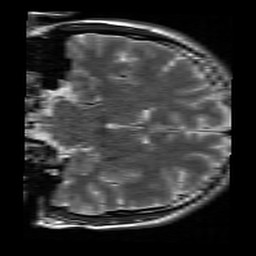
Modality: T2w
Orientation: coronal
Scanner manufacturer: siemens
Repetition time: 3.9 s
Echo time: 0.076 s